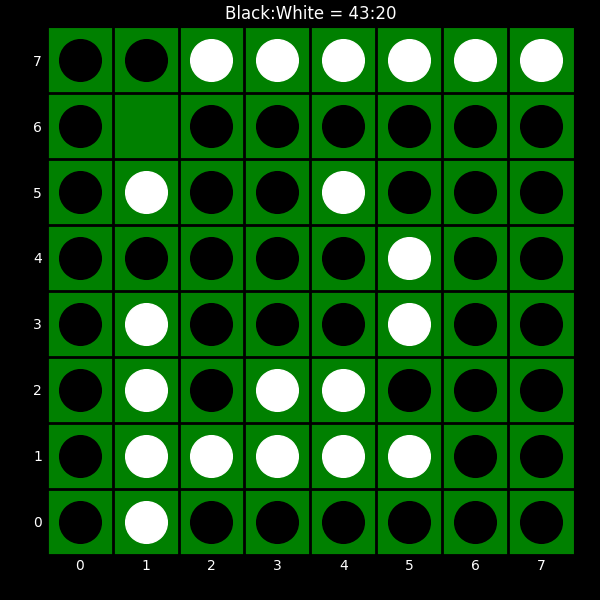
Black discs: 43
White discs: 20